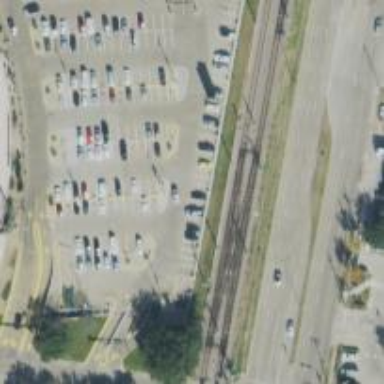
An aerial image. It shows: Light rail railway with electrified contact line.